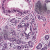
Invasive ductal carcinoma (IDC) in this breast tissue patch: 0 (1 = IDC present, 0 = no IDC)